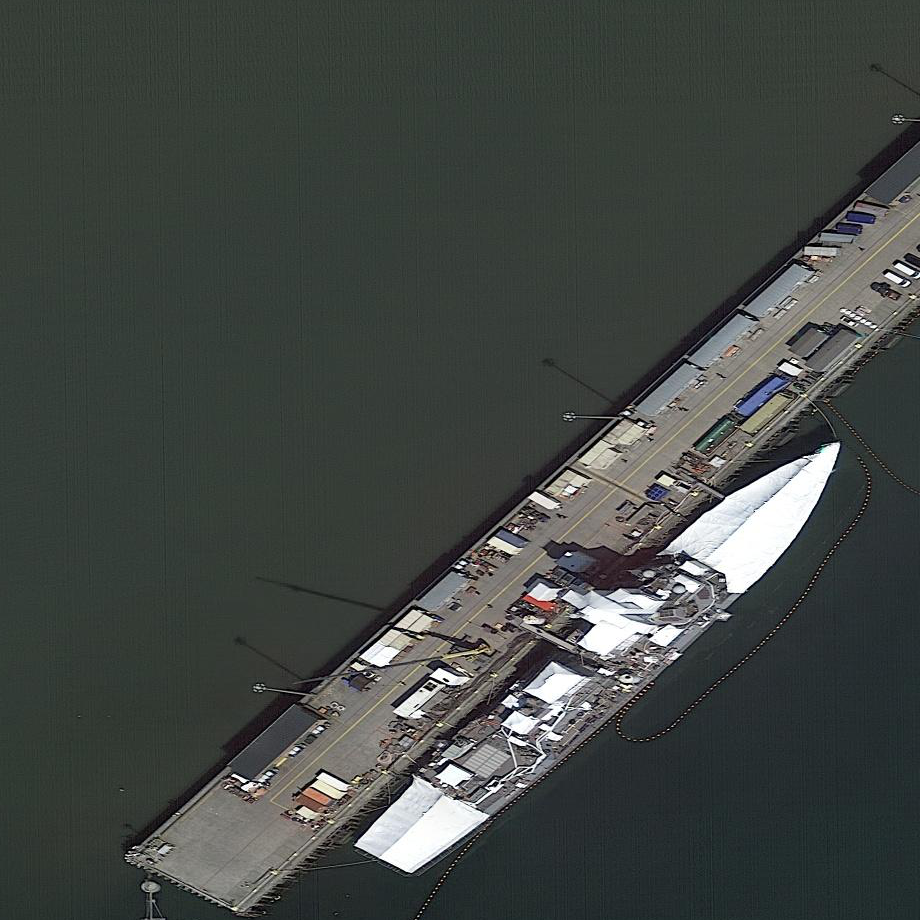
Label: Arleigh_Burke-class_destroyer